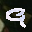
Label: 9